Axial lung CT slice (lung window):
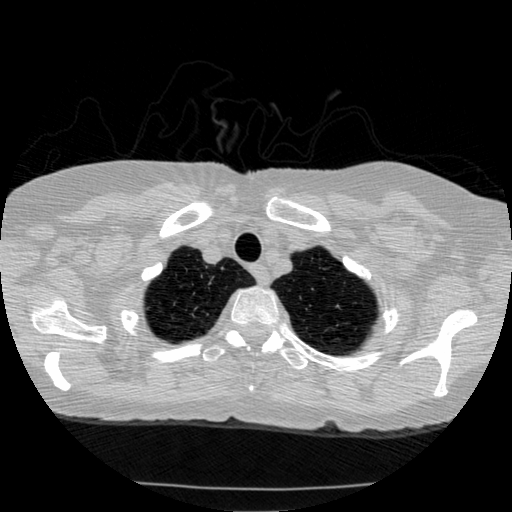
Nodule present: no